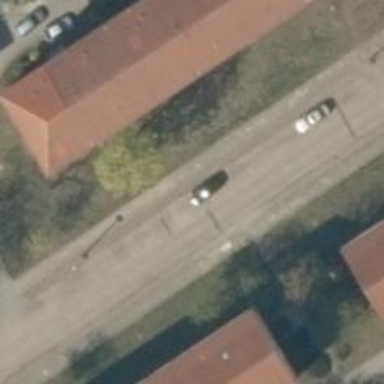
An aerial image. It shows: Footway.